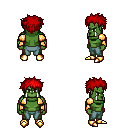
a pixel art fantasy rpg character, male body template, orc, green skin, gold arm armor, teal pants, red bedhead hairstyle, gold boots, four views (front, back, left, right), 2x2 character sprite sheet, small pixel art, hard edges, no anti-aliasing